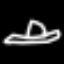
Label: airplane